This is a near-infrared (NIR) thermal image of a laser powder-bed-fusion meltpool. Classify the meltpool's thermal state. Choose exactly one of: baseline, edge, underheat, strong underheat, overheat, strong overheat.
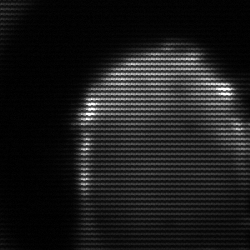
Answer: baseline